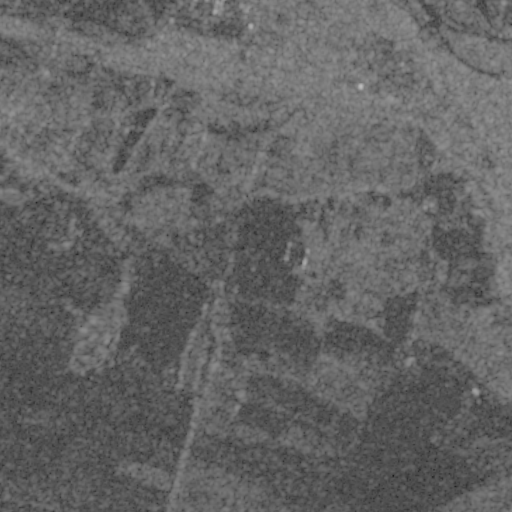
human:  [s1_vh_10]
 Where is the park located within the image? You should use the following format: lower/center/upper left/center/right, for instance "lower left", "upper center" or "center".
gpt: The park is located in the upper right of the image.
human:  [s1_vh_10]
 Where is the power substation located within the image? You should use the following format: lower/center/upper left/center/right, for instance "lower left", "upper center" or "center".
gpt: The power substation is located in the lower right of the image.
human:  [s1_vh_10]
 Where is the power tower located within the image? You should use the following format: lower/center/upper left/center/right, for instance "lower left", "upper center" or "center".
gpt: There is no power tower in the image.

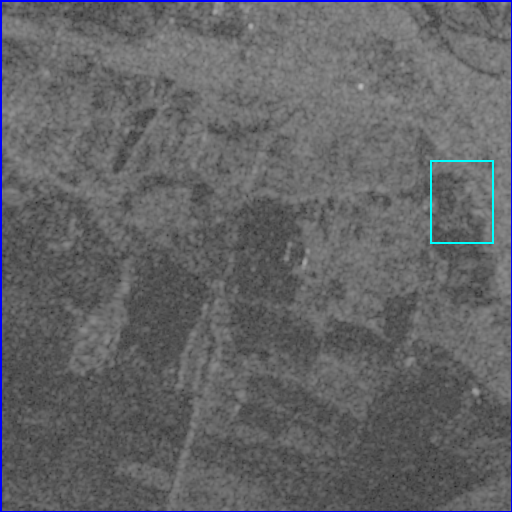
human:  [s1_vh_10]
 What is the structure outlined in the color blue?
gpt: The structure outlined in blue is a crop field.
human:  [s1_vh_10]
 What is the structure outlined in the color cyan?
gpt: The structure outlined in cyan is a park.
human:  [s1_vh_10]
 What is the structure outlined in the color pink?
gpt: There is no pink outline.